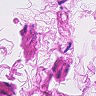
Metastatic tissue present: no